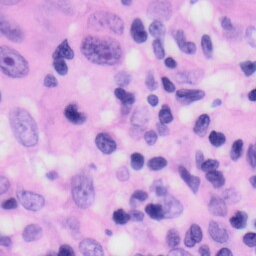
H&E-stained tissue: Skin